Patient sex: M
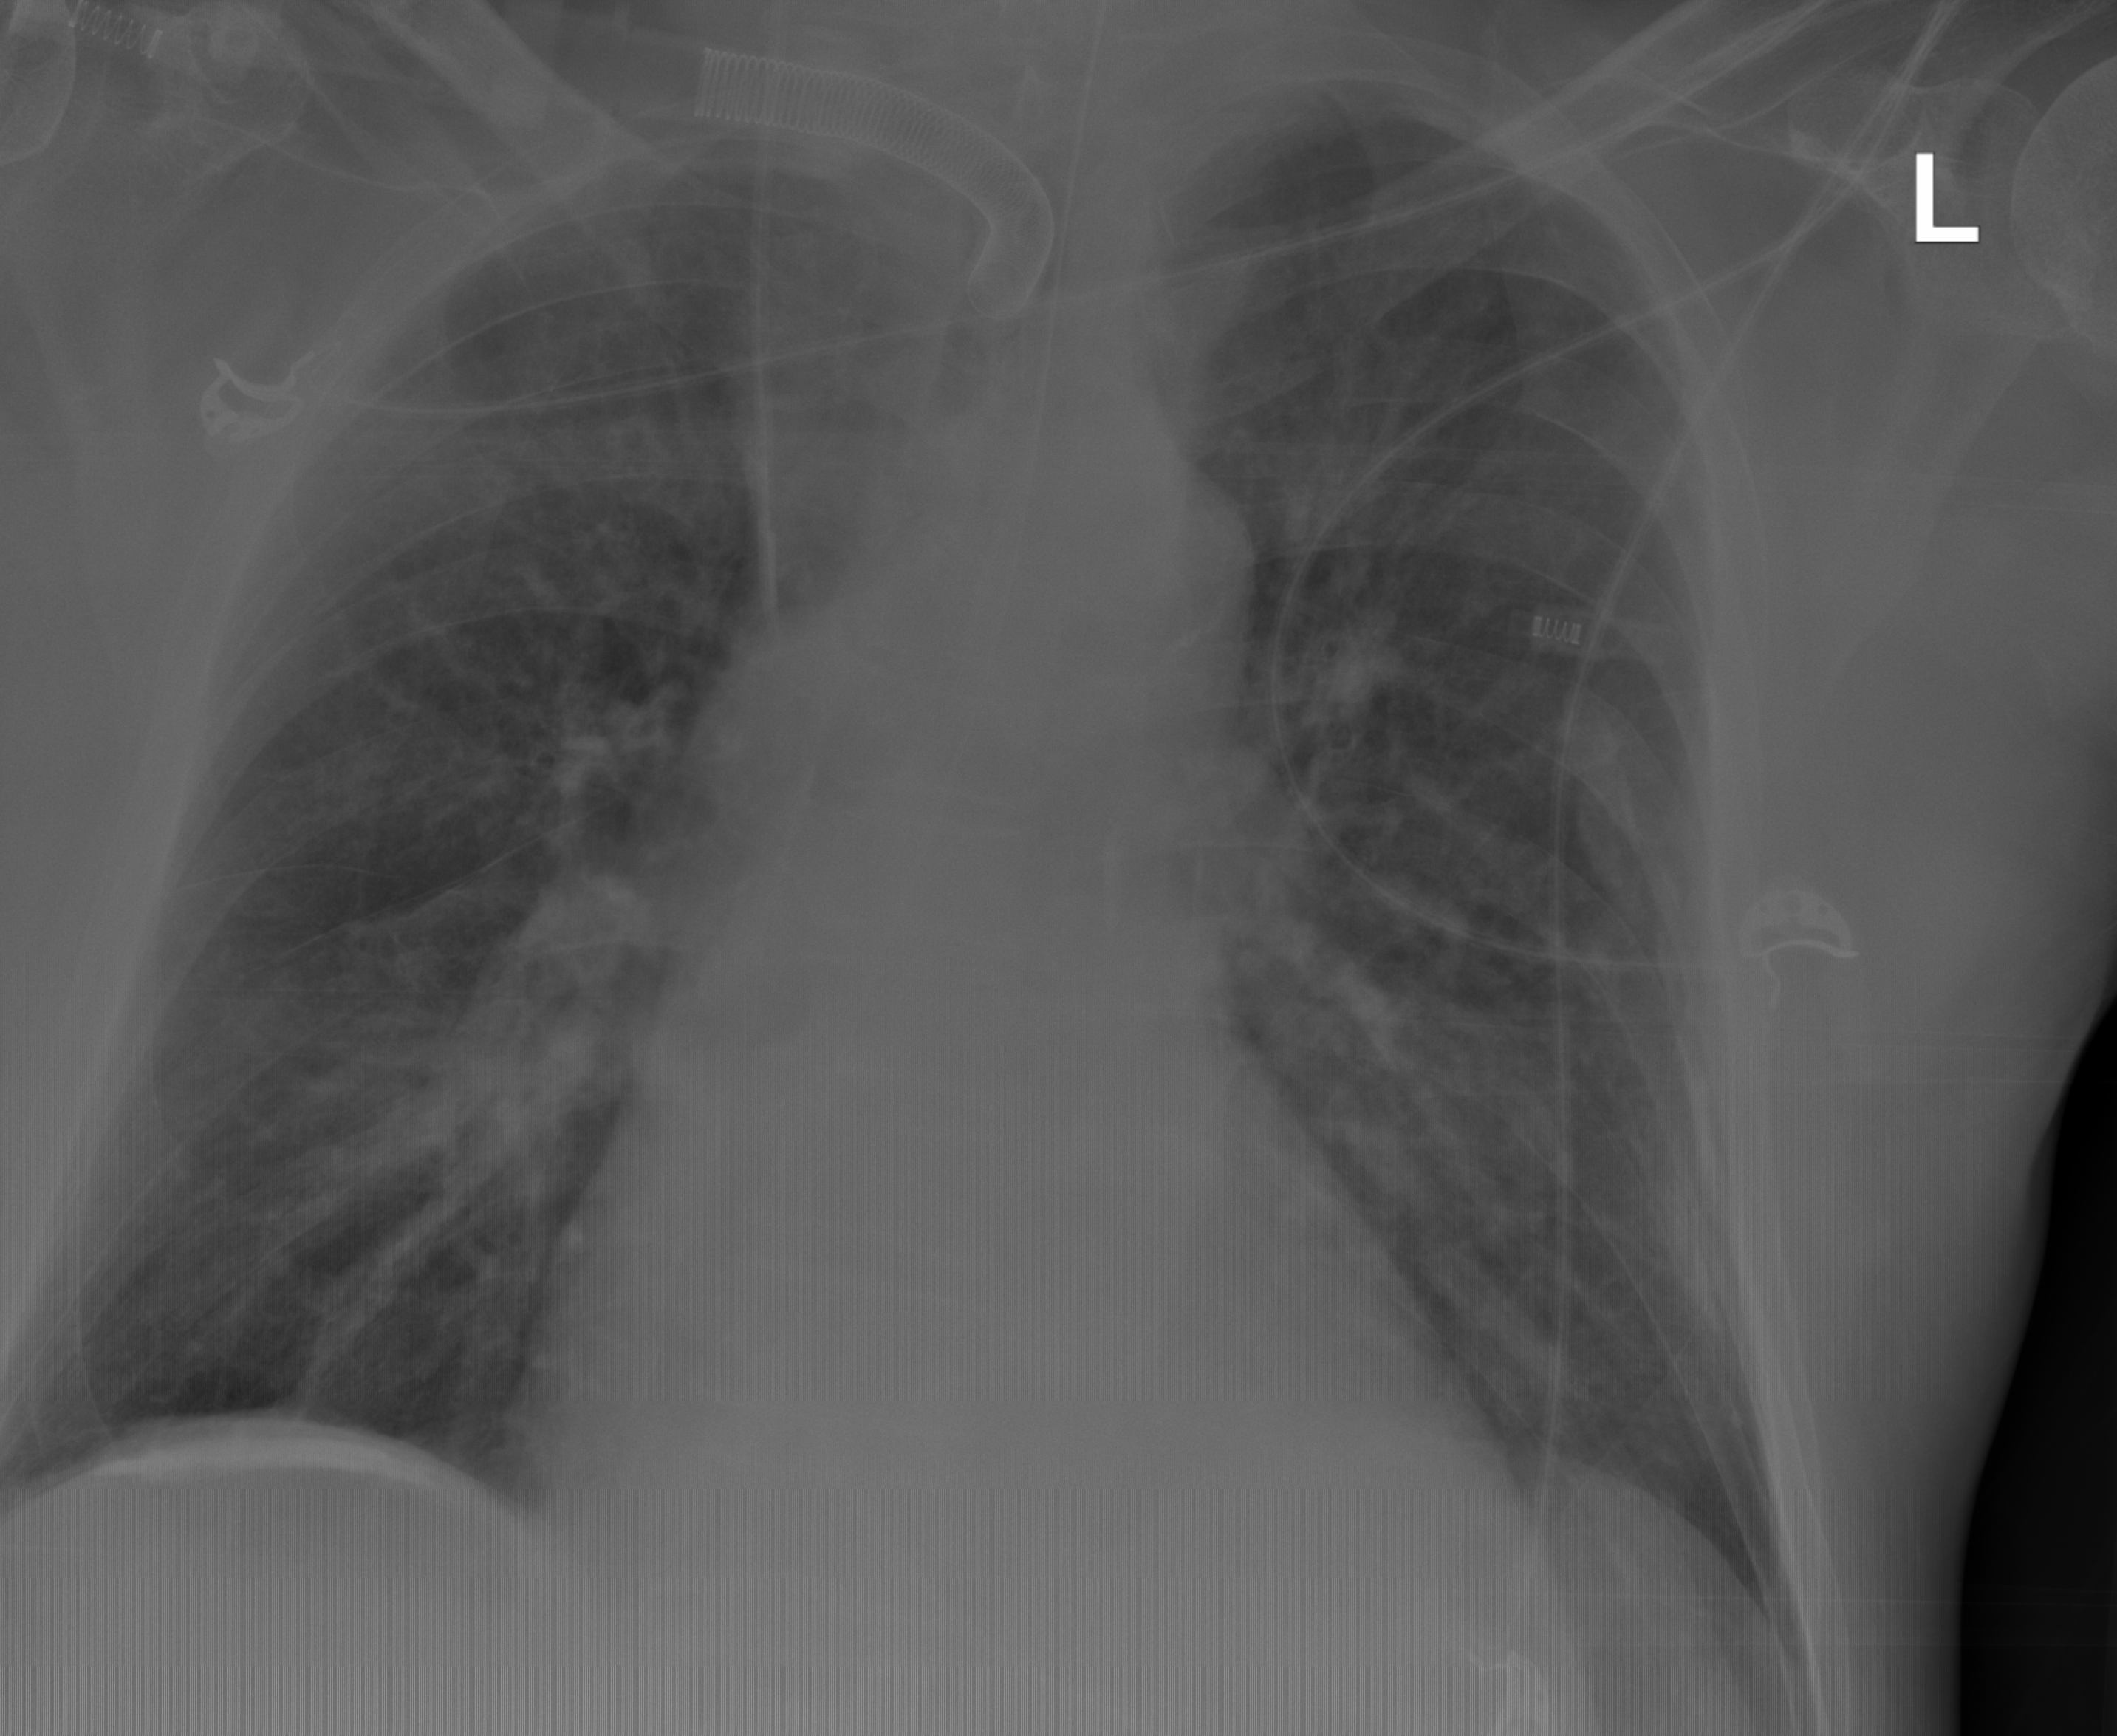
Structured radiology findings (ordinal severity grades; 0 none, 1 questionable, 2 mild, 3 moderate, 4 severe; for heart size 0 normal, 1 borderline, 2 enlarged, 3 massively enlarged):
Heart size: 2
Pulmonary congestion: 2
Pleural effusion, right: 0
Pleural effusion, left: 0
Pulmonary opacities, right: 2
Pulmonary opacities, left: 0
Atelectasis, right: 0
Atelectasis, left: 2